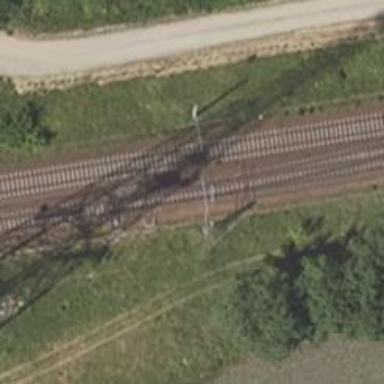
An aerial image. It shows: Railway switch.